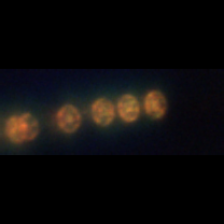
Taxon: Thalassiosira
Group: Diatoms